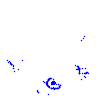
Particle: kaon